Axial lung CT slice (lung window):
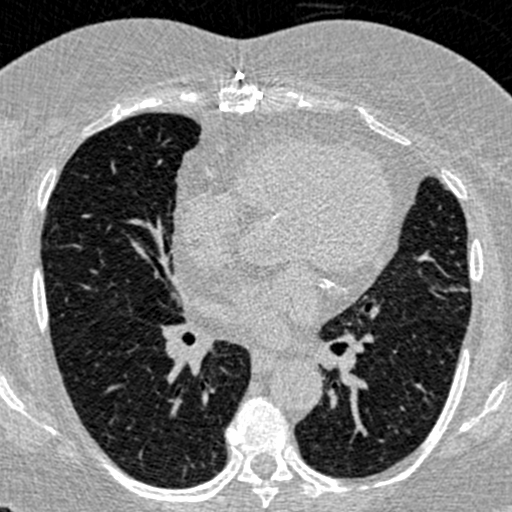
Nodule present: no